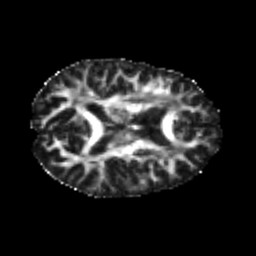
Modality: FA
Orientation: axial
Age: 20
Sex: female
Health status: healthy
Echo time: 0.074 s